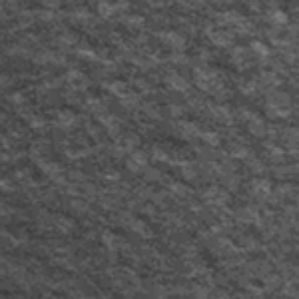
Label: frost